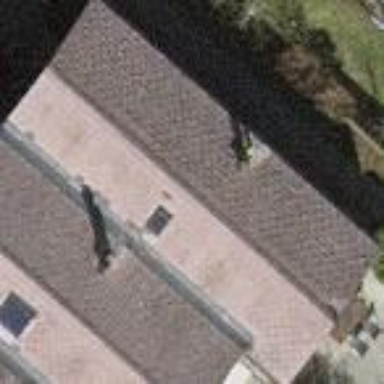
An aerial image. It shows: Gabled roofed house.